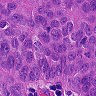
Metastatic tissue present: yes